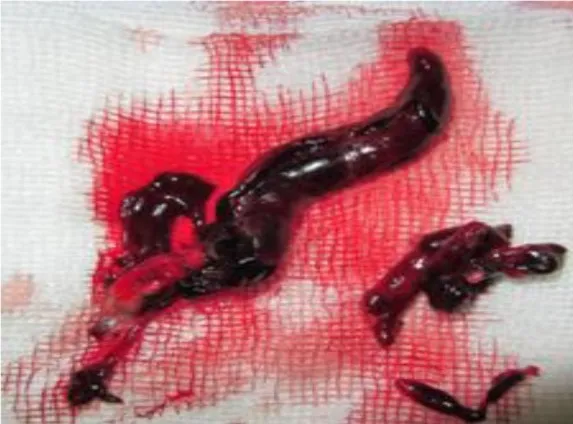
Shows long segment thrombosis extracted from inferior vena cava.
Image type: endoscopy (airway_endoscopy)